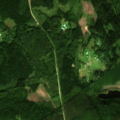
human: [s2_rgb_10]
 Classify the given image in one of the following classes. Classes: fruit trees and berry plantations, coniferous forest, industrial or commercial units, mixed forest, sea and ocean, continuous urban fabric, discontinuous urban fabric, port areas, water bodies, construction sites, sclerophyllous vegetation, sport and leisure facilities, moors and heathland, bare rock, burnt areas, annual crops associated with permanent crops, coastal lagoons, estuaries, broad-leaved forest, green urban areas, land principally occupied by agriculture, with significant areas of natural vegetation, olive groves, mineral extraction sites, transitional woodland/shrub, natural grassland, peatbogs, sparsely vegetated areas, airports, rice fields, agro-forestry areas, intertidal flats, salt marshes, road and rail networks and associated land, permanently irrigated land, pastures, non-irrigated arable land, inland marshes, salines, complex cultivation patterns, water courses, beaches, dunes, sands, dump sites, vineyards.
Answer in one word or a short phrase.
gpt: coniferous forest, mixed forest, transitional woodland/shrub